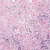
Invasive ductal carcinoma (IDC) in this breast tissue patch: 1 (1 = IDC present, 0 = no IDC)